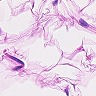
Metastatic tissue present: no